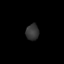
Tissue: lung
Cell type: Epithelial cells
Senescence score: 0.207
Nuclear area (px): 206
Mean DAPI intensity: 53.325